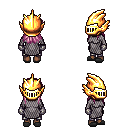
a pixel art fantasy rpg character, female body template, human, dark skin, chain mail, metal pants, pink unkempt hairstyle, gold helm, metal gloves, gray slippers, four views (front, back, left, right), 2x2 character sprite sheet, small pixel art, hard edges, no anti-aliasing